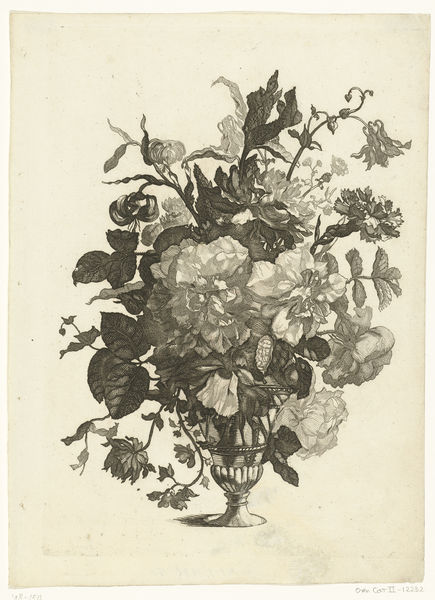
Titel: Glazen vaas met bloemen
Künstler: Pieter (I) Schenk
Standort: Amsterdam
Institution: Rijksmuseum
Schlagwörter: blätter, fuß, laub, blume, blumen, grau, licht, zeichnung, blüten, rosen, stilleben, stillleben, vase, topf, papier, grafik, blumenstrauß, strauß, becher, stiele, druck, schwarz weiß, nelke, pergament, nelken, gartenblumen, schwarzgrau, 1660, bliumenstrauß